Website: apple
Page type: order-returns
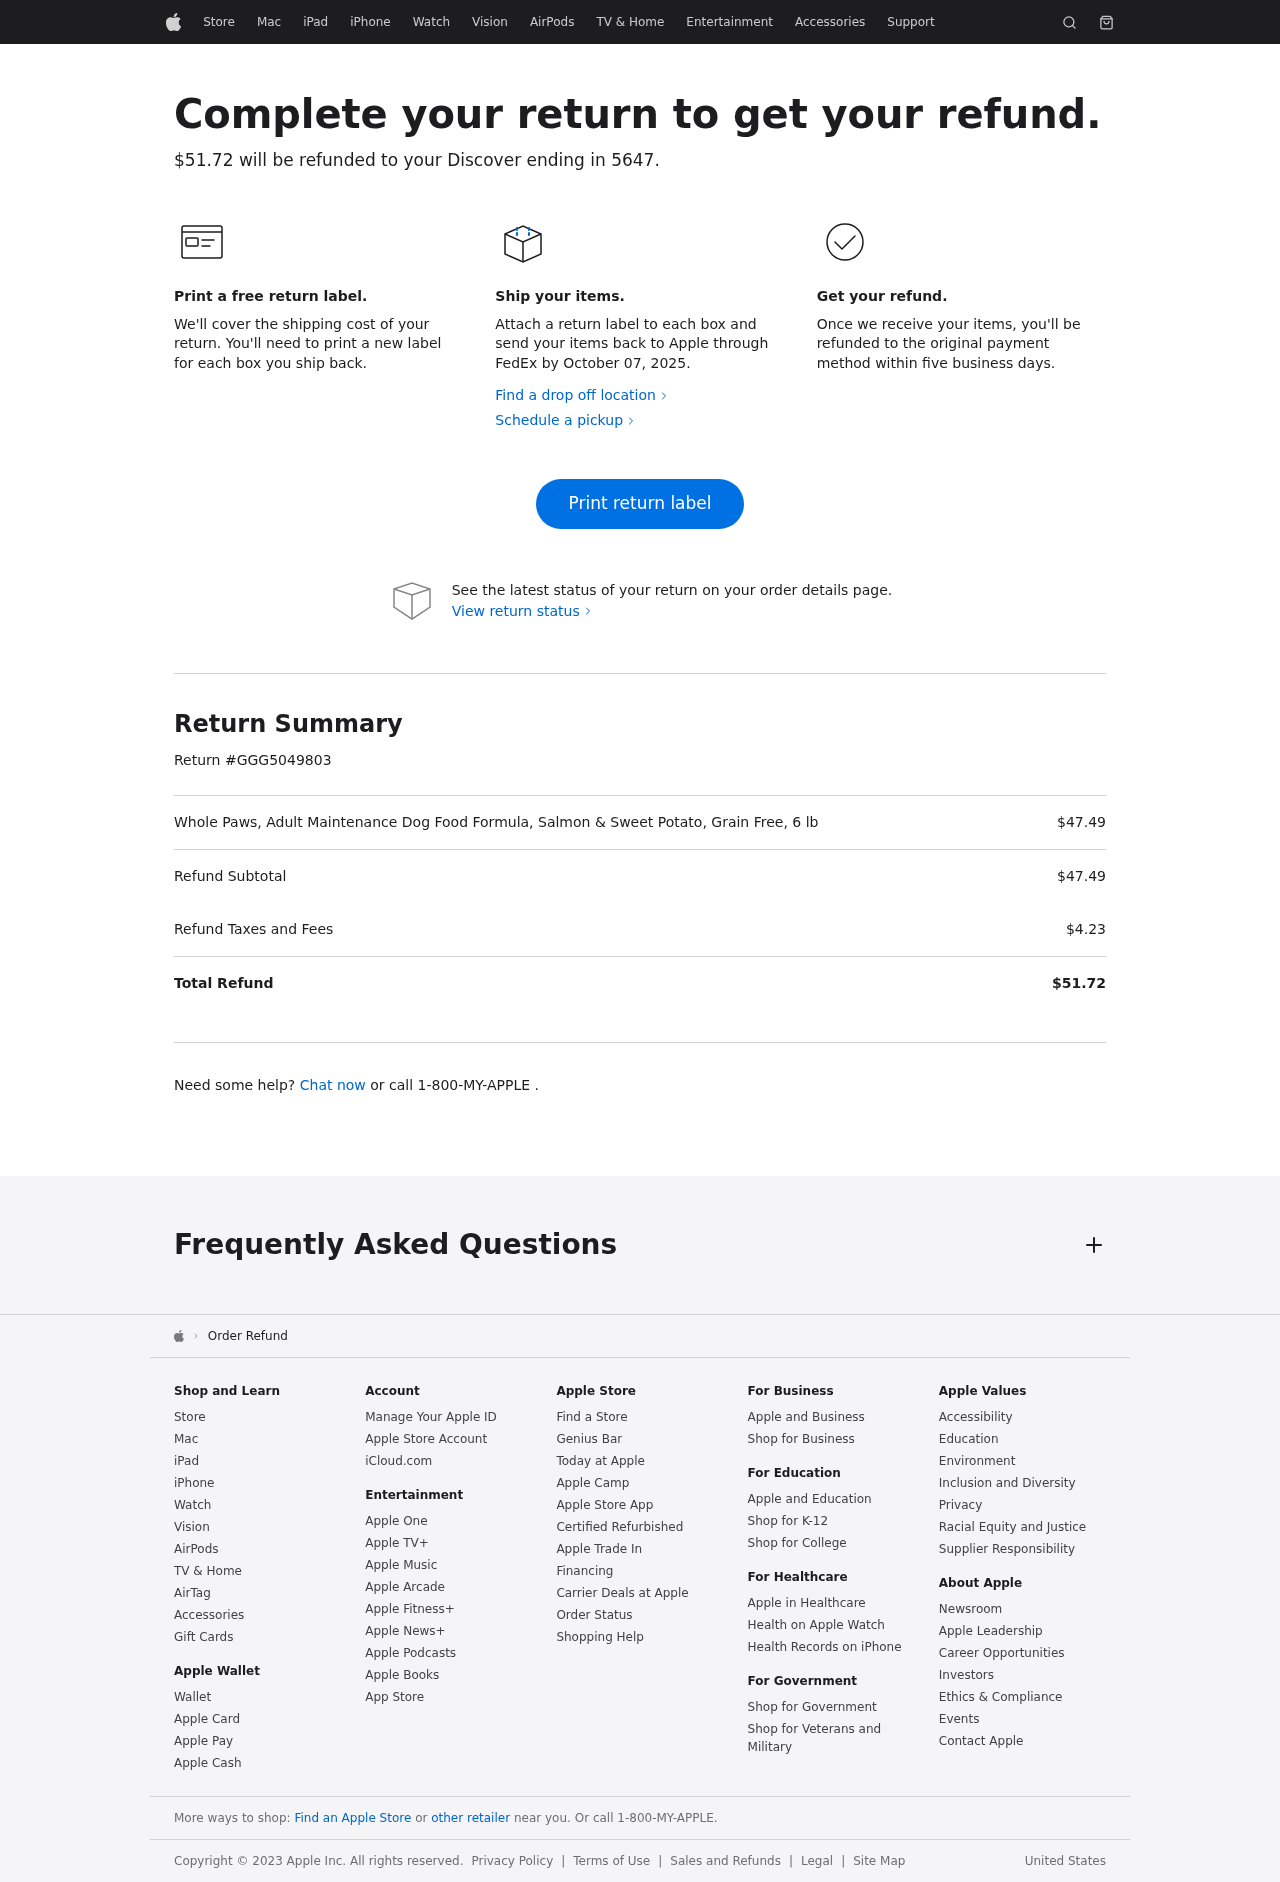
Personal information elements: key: PII_CARD_LAST4
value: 5647
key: PII_CARD_TYPE
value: Discover
Product elements: key: PRODUCT1_NAME
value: Whole Paws, Adult Maintenance Dog Food Formula, Salmon & Sweet Potato, Grain Free, 6 lb
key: PRODUCT1_PRICE
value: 47.49
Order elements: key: ORDER_TOTAL
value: $51.72
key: ORDER_RETURN_BY_DATE
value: October 07, 2025
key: ORDER_RETURN_ID
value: GGG5049803
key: ORDER_SUBTOTAL
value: $47.49
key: ORDER_TAX
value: $4.23